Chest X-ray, AP view. Patient: 13 years old, sex F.
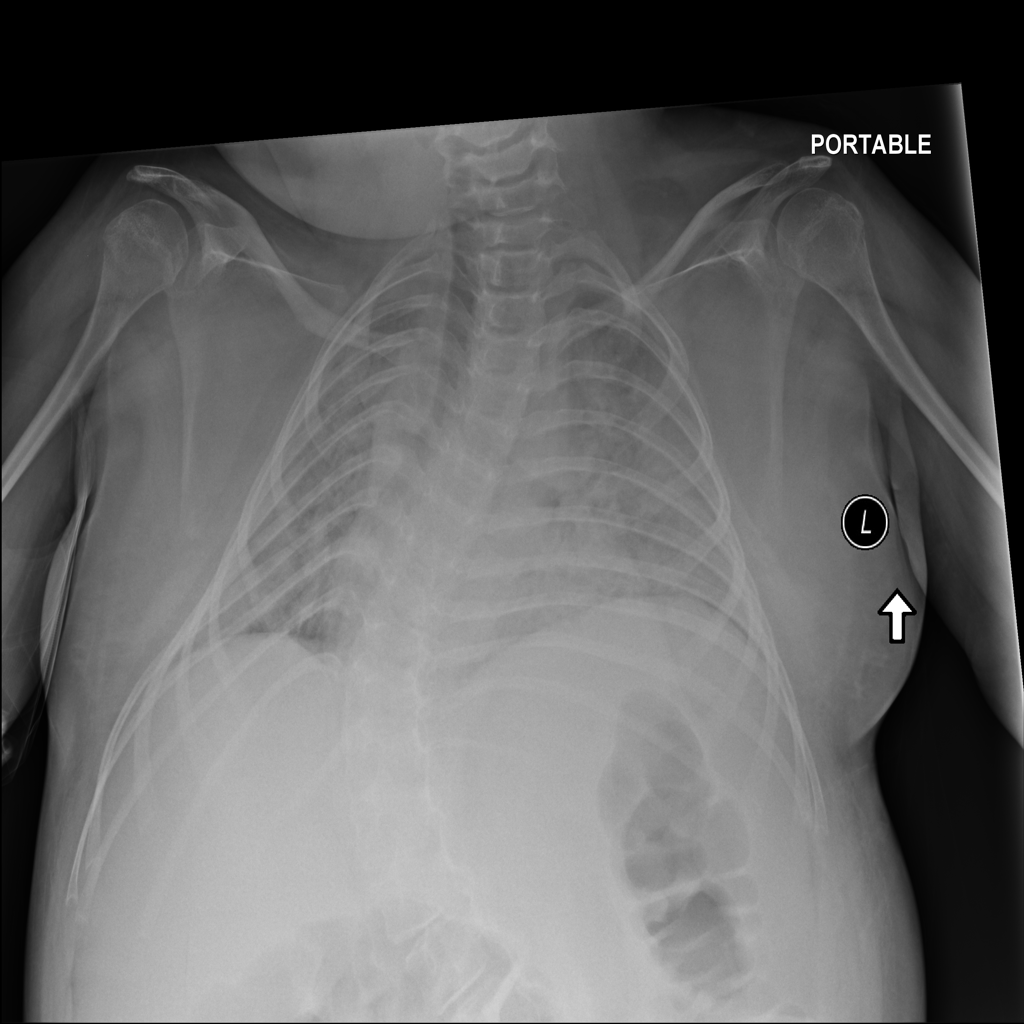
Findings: No Finding